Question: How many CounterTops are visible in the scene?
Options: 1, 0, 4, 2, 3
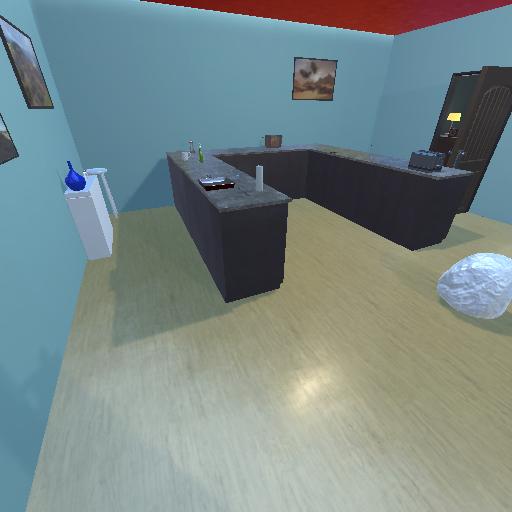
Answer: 1